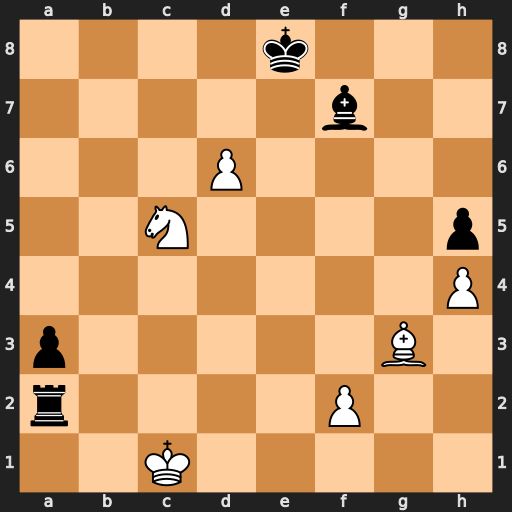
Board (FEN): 4k3/5b2/3P4/2N4p/7P/p5B1/r4P2/2K5
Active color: w
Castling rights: -
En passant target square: -
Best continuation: d7+ Kd8 Be5 Re2 Bc3